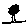
Label: tree